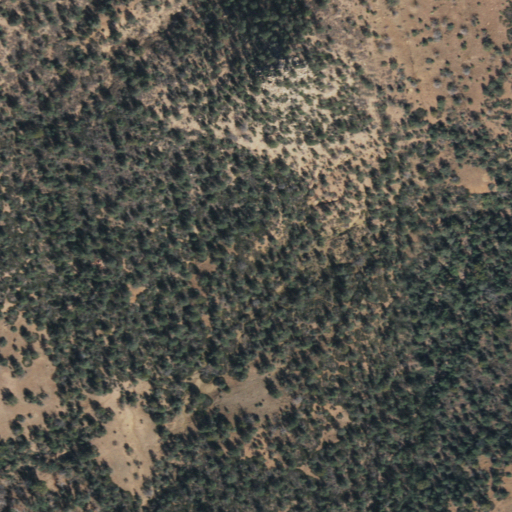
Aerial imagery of cliff(s) in Arizona named Wild Beef Trap containing evergreen forest and shrub